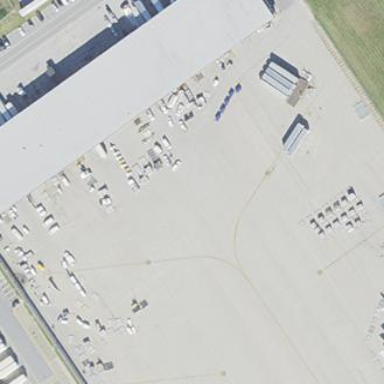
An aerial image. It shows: Hangar building at airport.